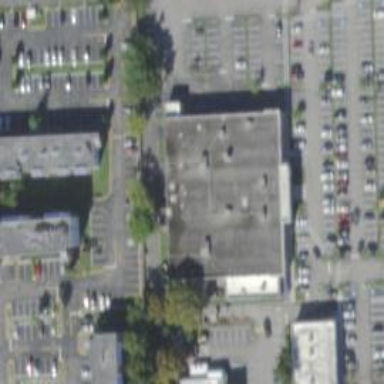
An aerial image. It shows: Department store building.